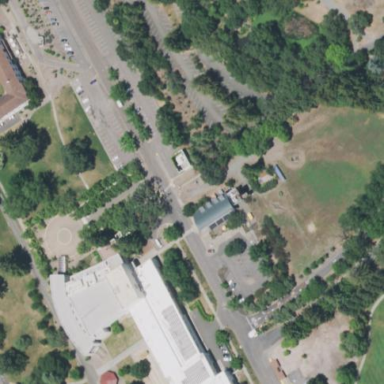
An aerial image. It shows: Theatre building.